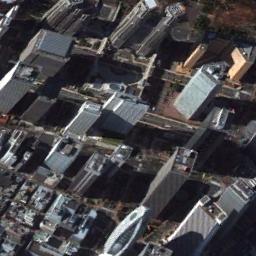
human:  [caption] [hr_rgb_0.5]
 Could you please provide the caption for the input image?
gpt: In a business district there are many buildings of different heights and heights and several roads with many cars and some trees .

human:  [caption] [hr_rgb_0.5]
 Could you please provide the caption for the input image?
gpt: The commercial area is consist of many tall buildings .

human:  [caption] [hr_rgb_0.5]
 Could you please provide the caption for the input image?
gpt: There are several tall buildings .

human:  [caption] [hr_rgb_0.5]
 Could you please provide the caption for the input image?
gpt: There are some skyscrapers on a commercial area .

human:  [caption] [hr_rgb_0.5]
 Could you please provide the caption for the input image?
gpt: A commercial area has lots of high-rise buildings and some roads go through the commercial area .